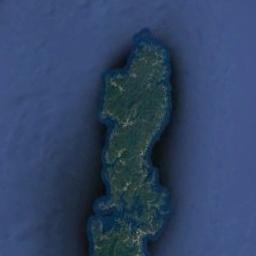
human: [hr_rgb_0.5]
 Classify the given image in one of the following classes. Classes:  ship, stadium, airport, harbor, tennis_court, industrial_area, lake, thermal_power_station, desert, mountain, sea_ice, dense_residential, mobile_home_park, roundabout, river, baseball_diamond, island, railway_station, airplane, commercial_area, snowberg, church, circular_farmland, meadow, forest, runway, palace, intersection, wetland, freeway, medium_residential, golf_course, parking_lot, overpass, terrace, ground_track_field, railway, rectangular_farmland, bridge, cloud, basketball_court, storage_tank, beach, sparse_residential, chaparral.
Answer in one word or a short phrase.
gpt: island